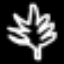
Label: leaf